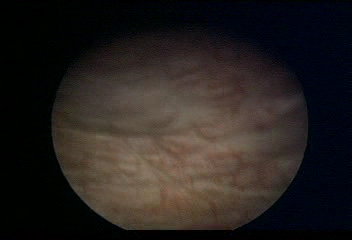
Modality: WLC
Class: Normal mucosa
Bladder cancer association: No